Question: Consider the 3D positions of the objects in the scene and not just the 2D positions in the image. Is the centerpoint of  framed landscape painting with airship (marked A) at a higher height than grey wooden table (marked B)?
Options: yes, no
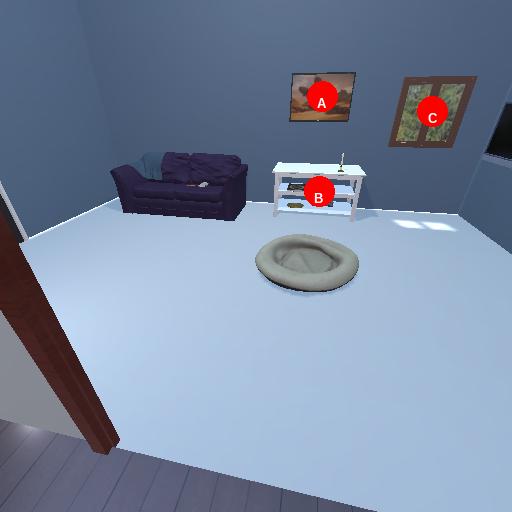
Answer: yes